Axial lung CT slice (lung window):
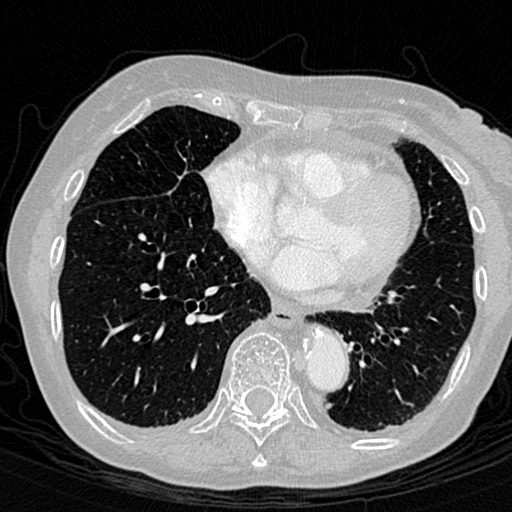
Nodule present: no